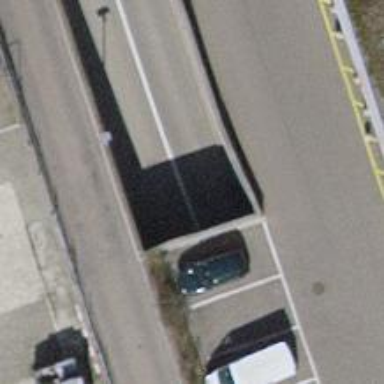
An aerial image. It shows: Parking entrance.